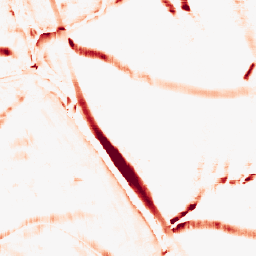
Category: morphological
Decomposition family: morphological_square
Decomposition parameters: operation: opening
size: 15
Upsampling method: area
Upsampling parameters: scale: 2
Upsampling scale: 2